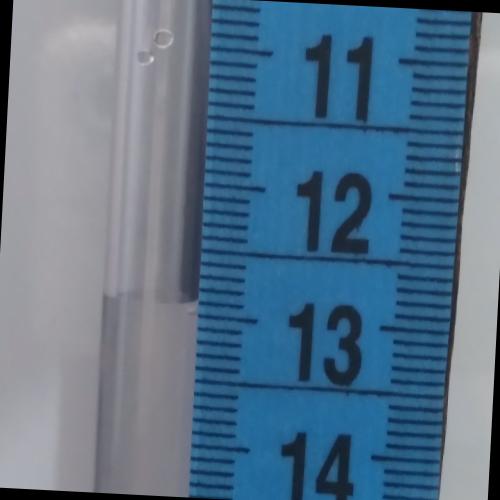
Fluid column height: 12.9 cm